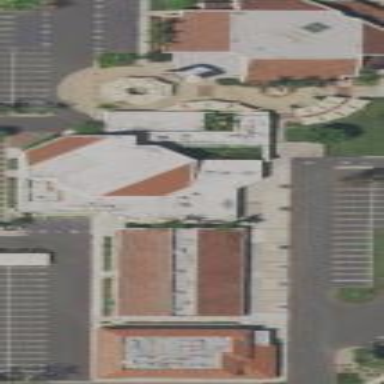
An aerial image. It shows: Beautiful church building.